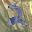
Label: 2